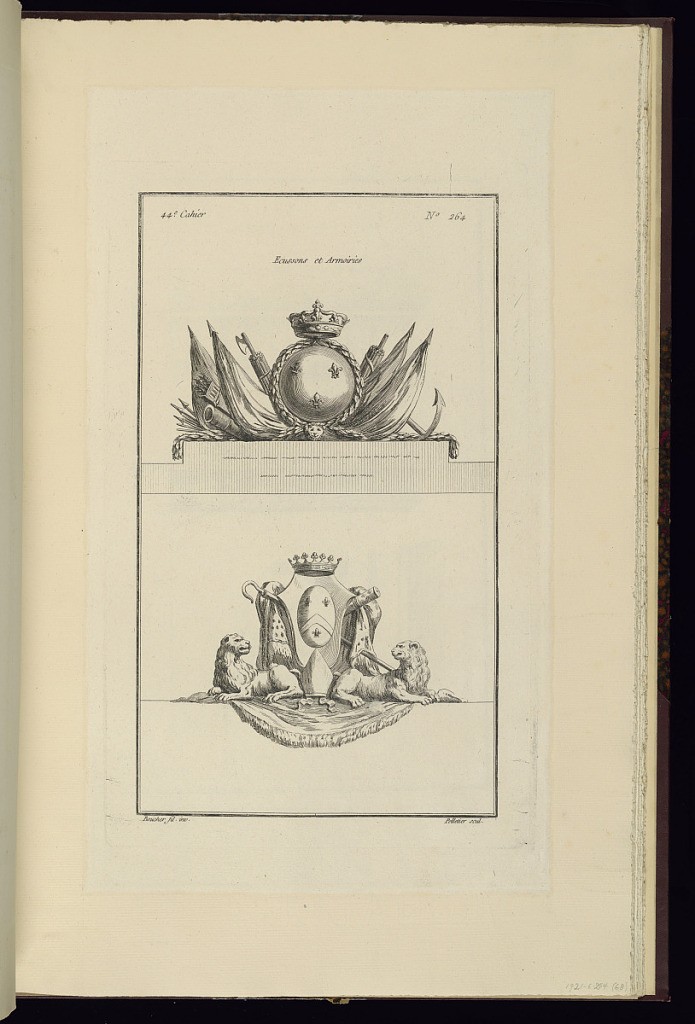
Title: Ecussons et Armoiries
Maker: Juste-François Boucher, French, 1736 – 1782
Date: ca. 1775
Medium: Engraving on off white laid paper
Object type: Print
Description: Two designs for coats of arms. The top design features a coat of arms with fleurs-de-lys, crowned, and framed by bound leaf; it is surrounded by military attributes including flags, fasces, and quivers of arrows. The lower design features a crowned coat of arms with fleurs-de-lys surrounded by lions. The plate is signed.